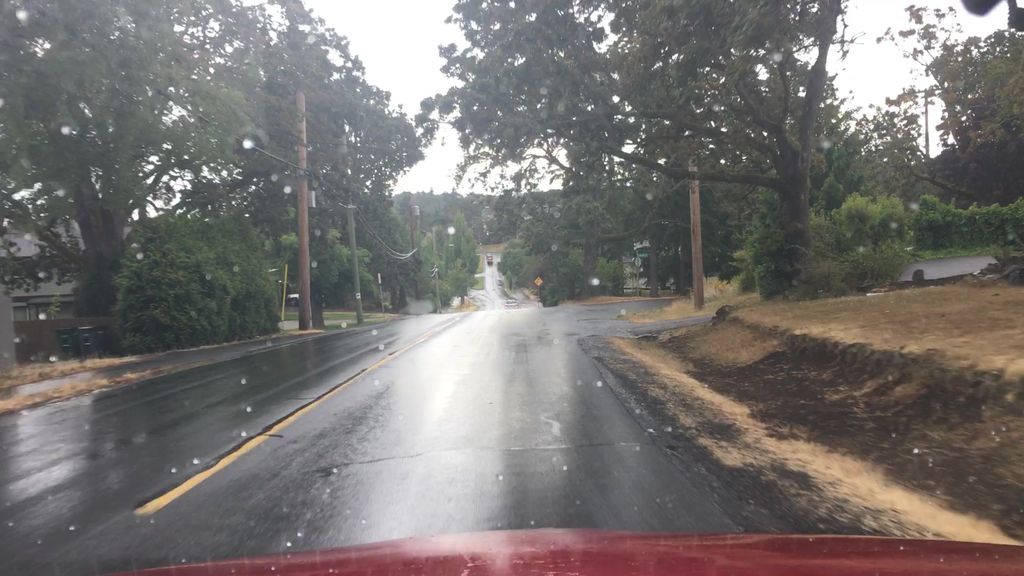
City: victoria